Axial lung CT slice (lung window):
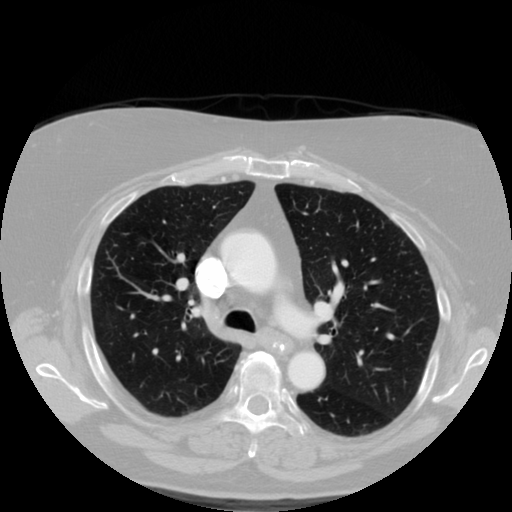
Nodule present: no